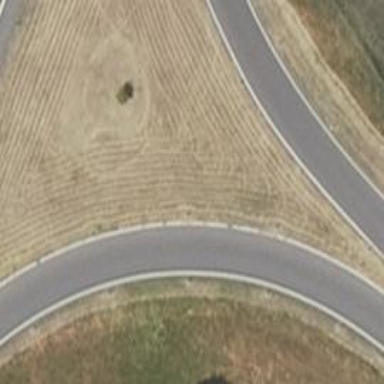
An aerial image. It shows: Trunk link highway with asphalt surface.